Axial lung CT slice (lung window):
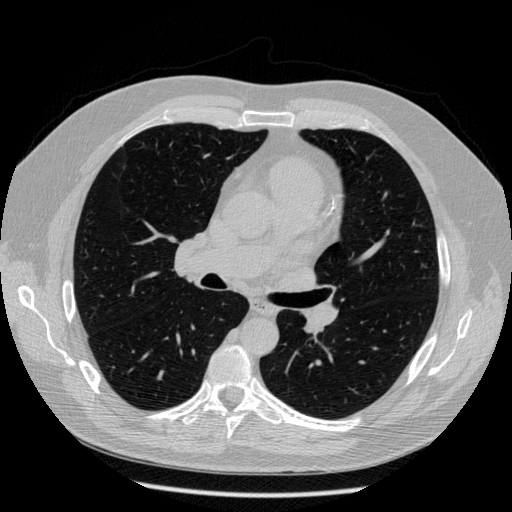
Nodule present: no